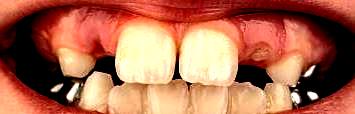
Condition: hypodontia